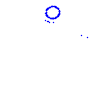
Particle: proton